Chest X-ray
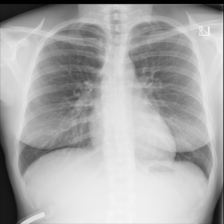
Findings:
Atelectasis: negative
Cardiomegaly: negative
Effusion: negative
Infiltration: negative
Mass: negative
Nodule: negative
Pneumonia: negative
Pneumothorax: negative
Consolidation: negative
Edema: negative
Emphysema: negative
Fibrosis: negative
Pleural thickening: negative
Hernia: negative